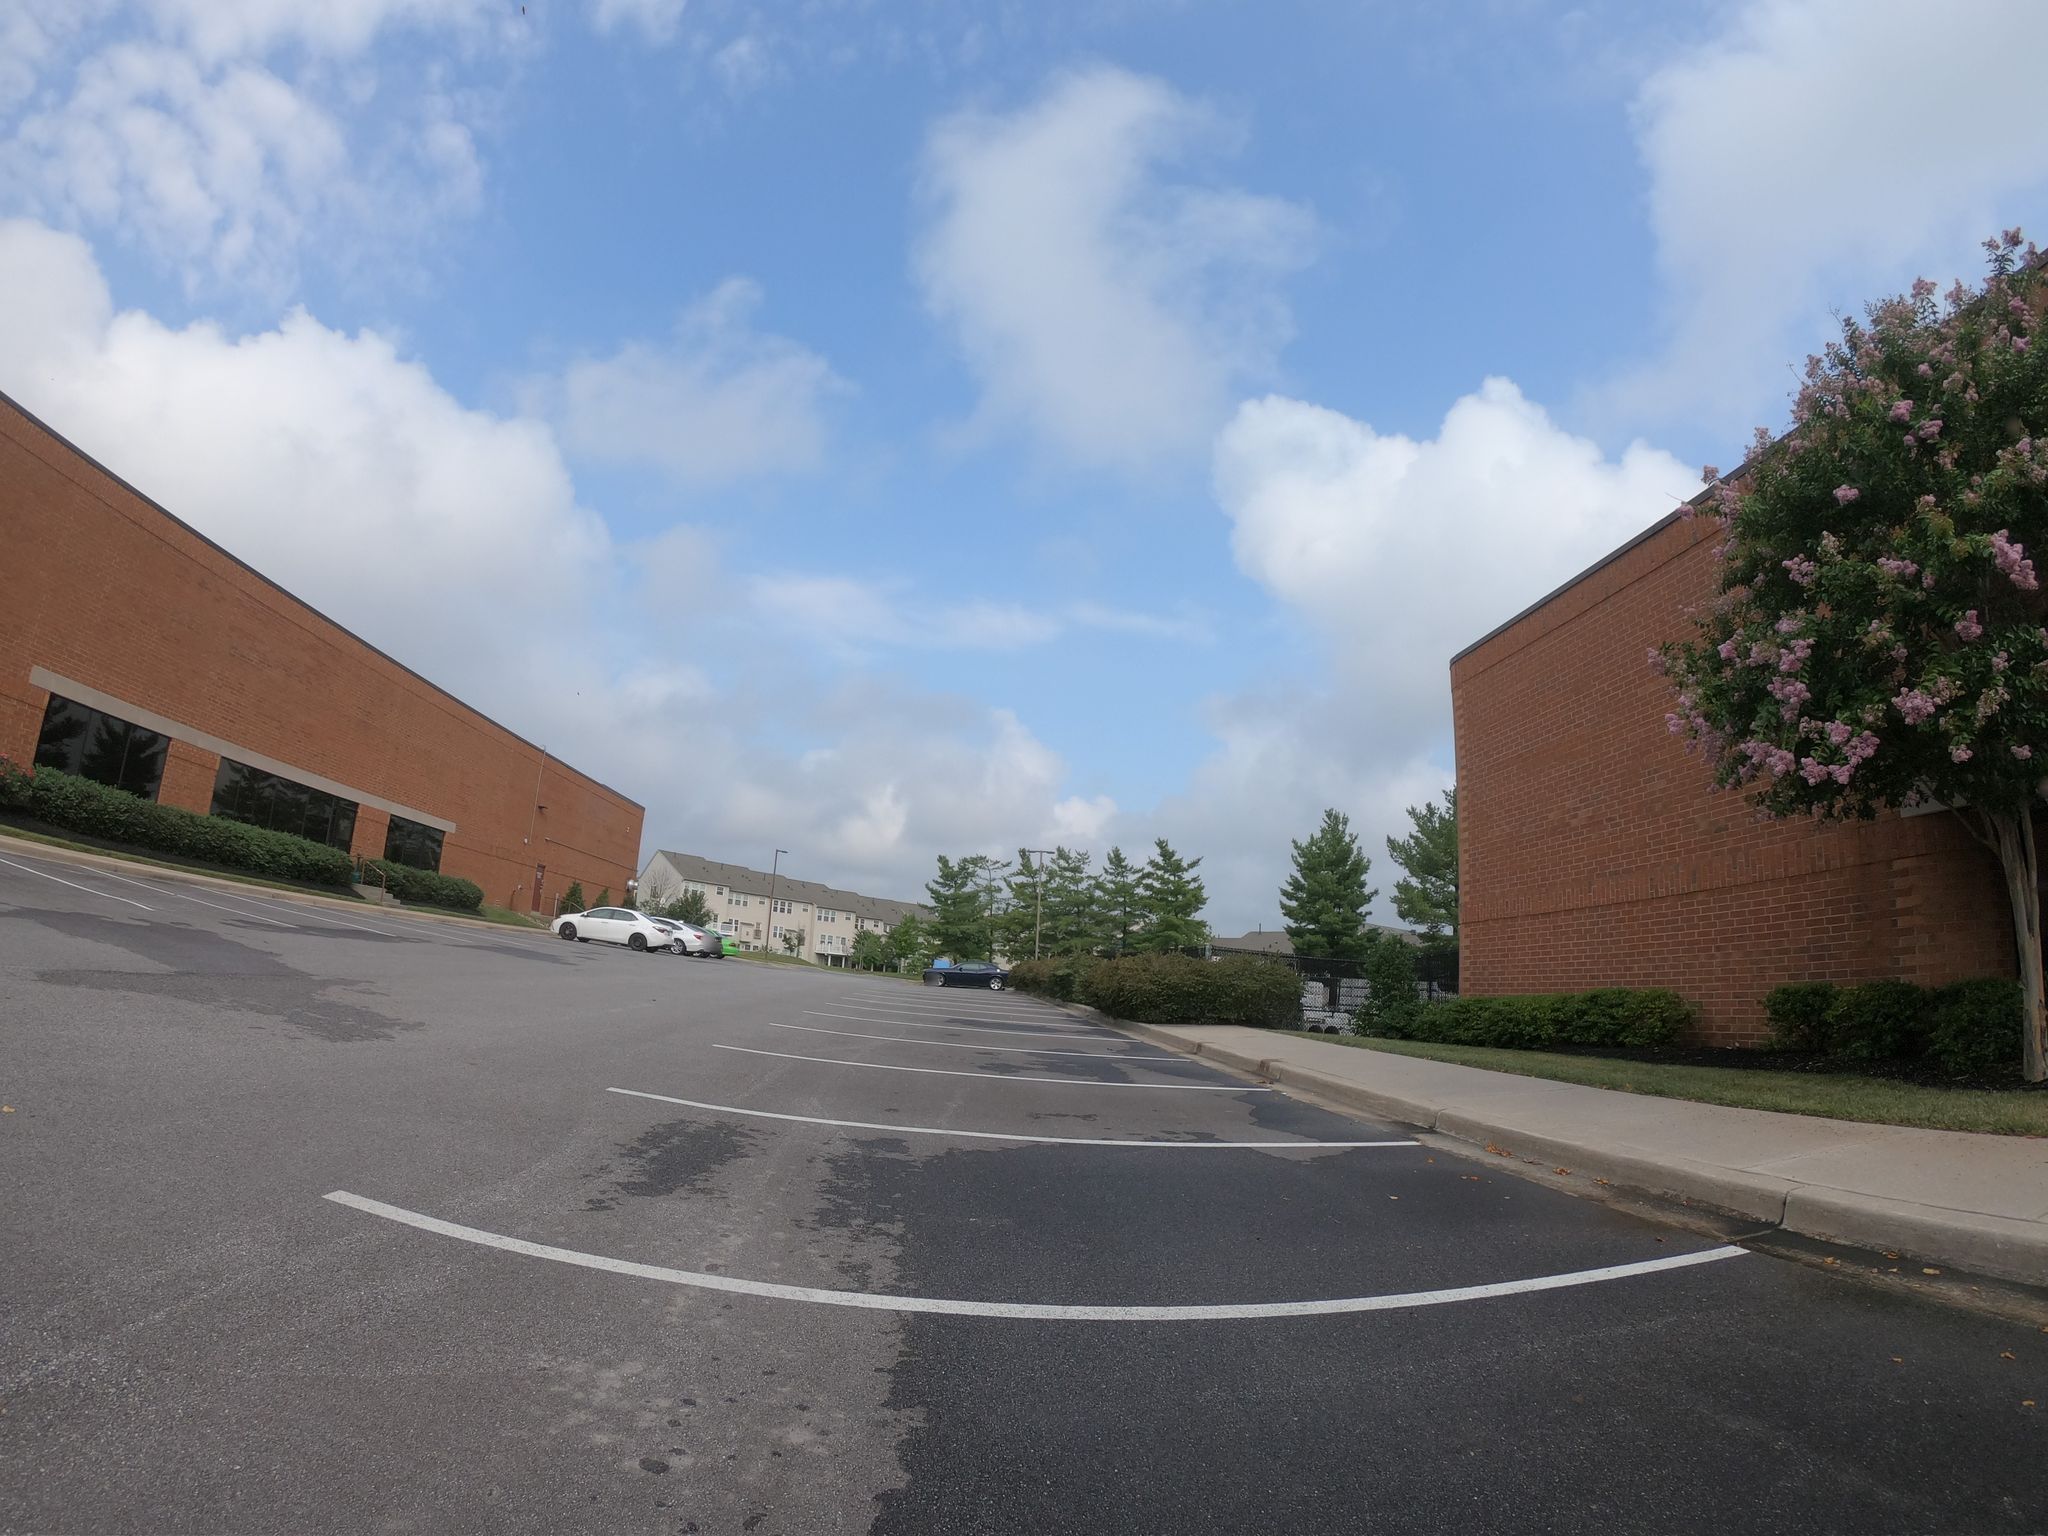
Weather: cloudy
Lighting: day
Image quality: good
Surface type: cycling surface
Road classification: service
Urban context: suburban or peri-urban
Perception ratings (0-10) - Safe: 4.15, Lively: 3.57, Beautiful: 6.75, Boring: 6.3, Depressing: 5.78, Wealthy: 5.91